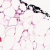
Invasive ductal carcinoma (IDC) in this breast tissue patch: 0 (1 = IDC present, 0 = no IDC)